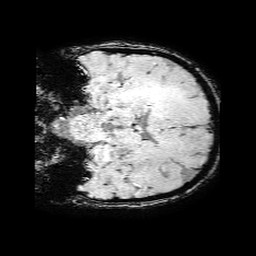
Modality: SWI
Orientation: coronal
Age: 68
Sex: female
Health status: ill
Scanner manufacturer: philips
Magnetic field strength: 3 T
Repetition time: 0.031 s